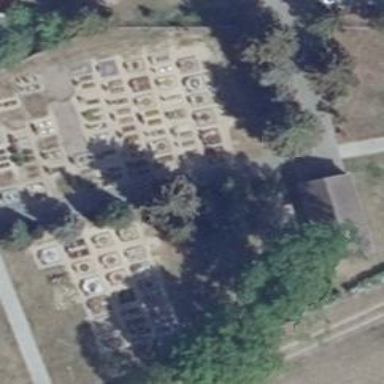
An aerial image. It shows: Cemetery.